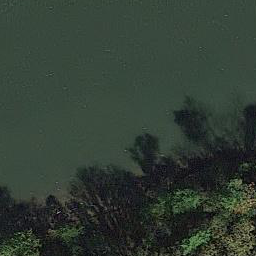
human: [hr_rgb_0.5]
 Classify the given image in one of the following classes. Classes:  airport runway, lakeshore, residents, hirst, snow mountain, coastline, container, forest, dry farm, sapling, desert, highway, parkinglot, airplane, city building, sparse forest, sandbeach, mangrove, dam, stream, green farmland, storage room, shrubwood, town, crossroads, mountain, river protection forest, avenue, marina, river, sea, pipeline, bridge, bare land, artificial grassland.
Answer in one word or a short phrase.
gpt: river protection forest